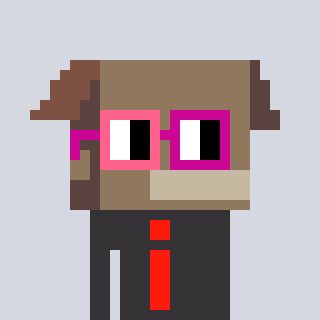
a pixel art character with square pink and red glasses, a box-shaped head and a grayscale-colored body on a cool background